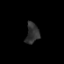
Tissue: prostate
Cell type: Myeloid cells
Senescence score: 0.7038
Nuclear area (px): 261
Mean DAPI intensity: 48.188